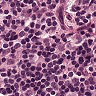
Metastatic tissue present: no